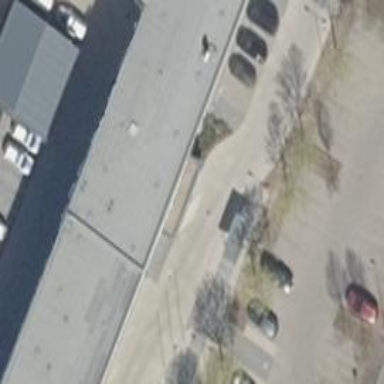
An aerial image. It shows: Police building.